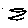
Label: zigzag